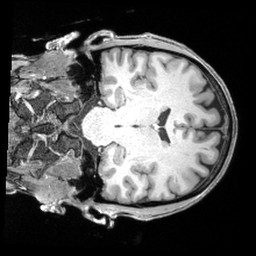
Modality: T1w
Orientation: coronal
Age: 46
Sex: male
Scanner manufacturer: siemens
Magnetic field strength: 3 T
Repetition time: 2.4 s
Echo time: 0.00195 s